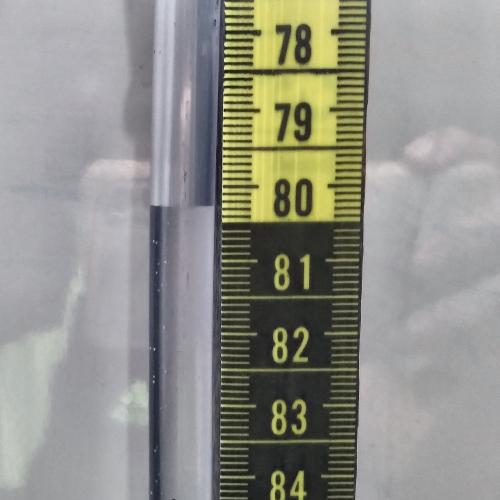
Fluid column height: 80.3 cm